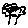
Label: tree